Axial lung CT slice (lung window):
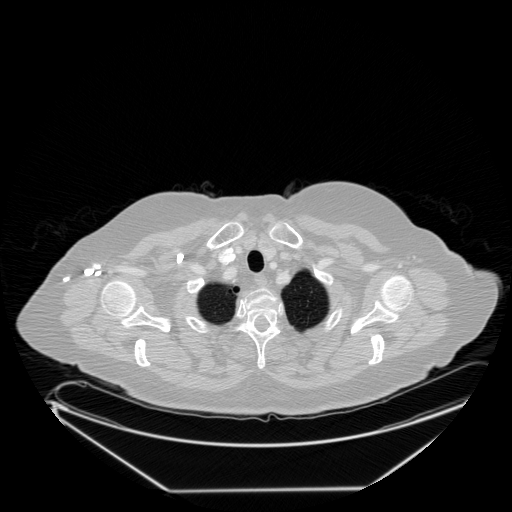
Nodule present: no